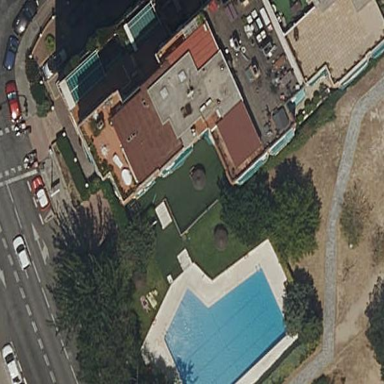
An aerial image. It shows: Building designated for swimming.